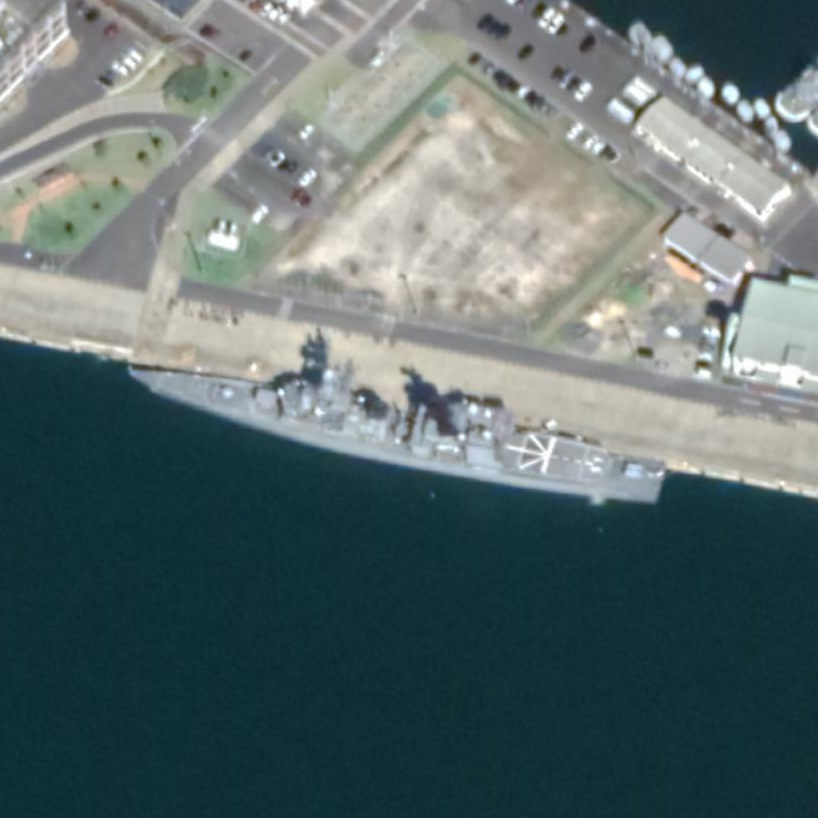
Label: Asagiri-class_destroyer